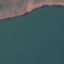
Land use / land cover: SeaLake